Aerial crown-view tile of a tropical tree (Barro Colorado Island, Panama), acquired 20240611:
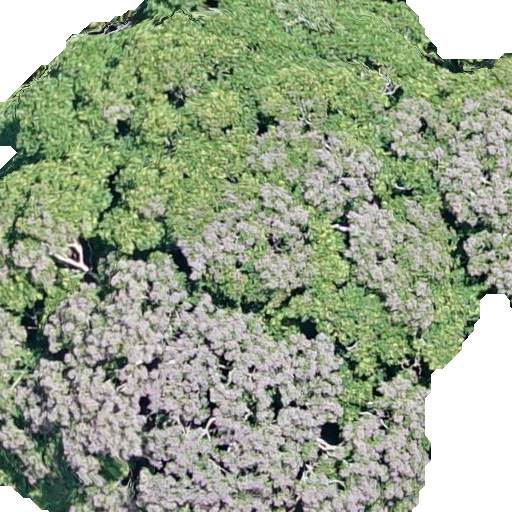
Species: Dipteryx oleifera
GBIF accepted scientific name: Dipteryx oleifera
Crown area: 470.985 m²